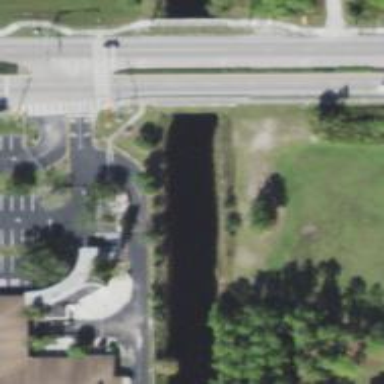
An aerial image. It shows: Canal.